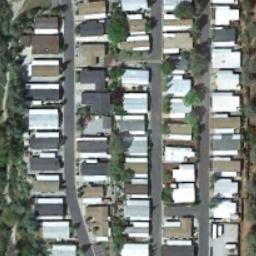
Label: mobile_home_park